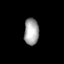
Tissue: lung
Cell type: Endothelial cells
Senescence score: 0.5758
Nuclear area (px): 380
Mean DAPI intensity: 166.142